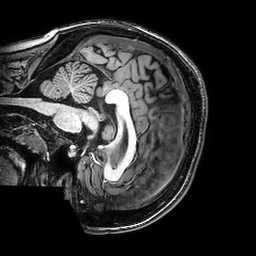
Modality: T1w
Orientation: sagittal
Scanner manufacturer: philips
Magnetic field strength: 3 T
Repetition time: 0.008193 s
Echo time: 0.00375 s